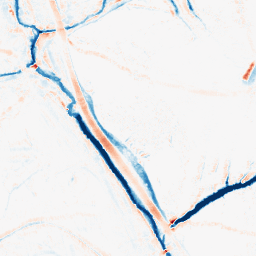
Category: morphological
Decomposition family: morphological_ellipse
Decomposition parameters: operation: average
width: 10
height: 10
Upsampling method: sinc_hamming
Upsampling parameters: scale: 8
kernel_size: 16
Upsampling scale: 8